Question: I was trying to find out the problem in one web design I had and remembered to use a simple javascript to get the browser version as I had completly 2 different behaviors
so I add this:
'''
<div id="example"></div>
<script type="text/javascript">
txt = "<p>Browser CodeName: " + navigator.appCodeName + "</p>";
txt+= "<p>Browser Name: " + navigator.appName + "</p>";
txt+= "<p>Browser Version: " + navigator.appVersion + "</p>";
txt+= "<p>Cookies Enabled: " + navigator.cookieEnabled + "</p>";
txt+= "<p>Platform: " + navigator.platform + "</p>";
txt+= "<p>User-agent header: " + navigator.userAgent + "</p>";
document.getElementById("example").innerHTML=txt;
</script>
'''
and found out this:

<URL>
even though I have installed on this machine, the webbrowser control loads a version of IE (Internet Explorer 7) that is not the one installed.
> How can I using the correct version?
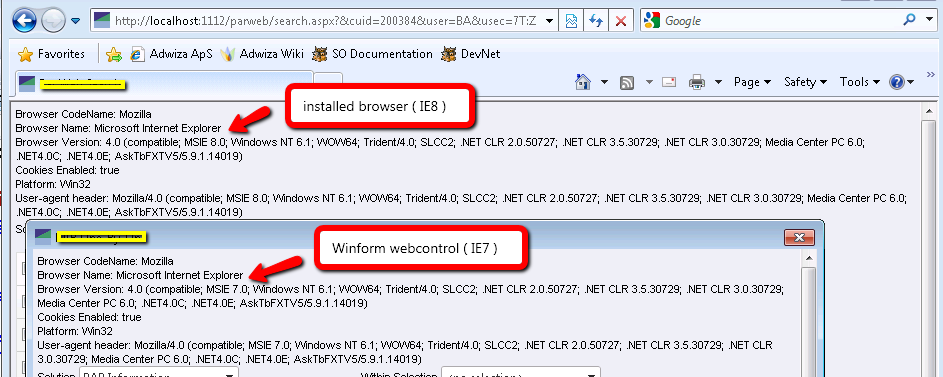
Answer: Actually it is possible to force the control to use particular version of IE. Have a look at this article: <URL>